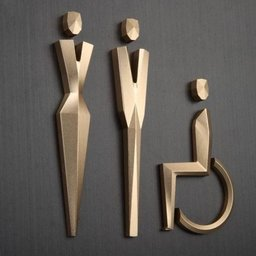
Label: decoration